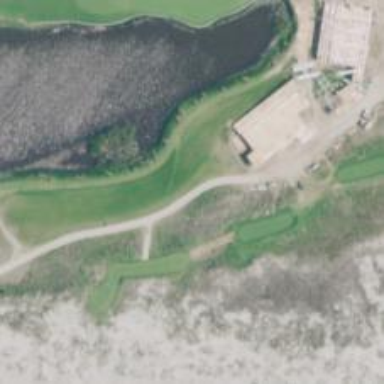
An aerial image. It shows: Path used for both walking and golf.